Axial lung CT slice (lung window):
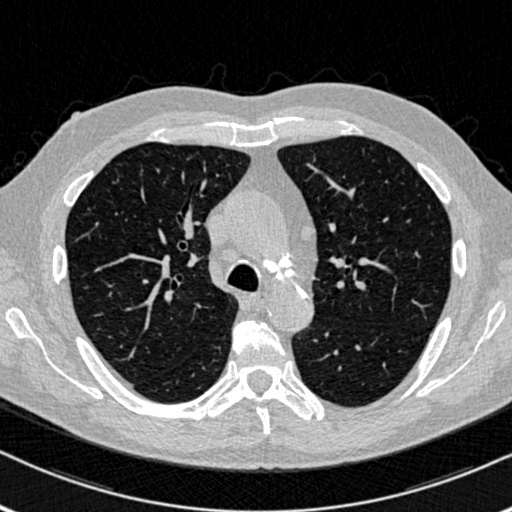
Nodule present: no